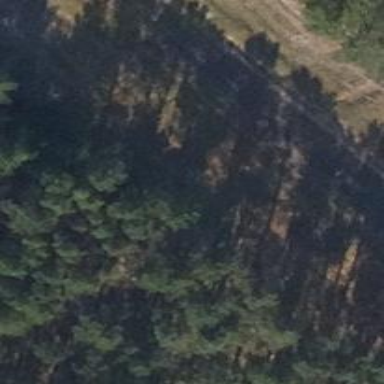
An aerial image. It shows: Firebreak created by man-made cutline.